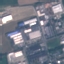
Land use / land cover class: Industrial